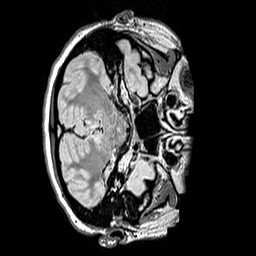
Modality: FLAIR
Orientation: axial
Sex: female
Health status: ill
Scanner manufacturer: siemens
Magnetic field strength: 3 T
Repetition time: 5 s
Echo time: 0.388 s